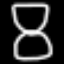
Label: hourglass